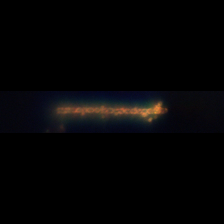
Taxon: Chaetoceros
Group: Diatoms